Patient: sex F, age 19
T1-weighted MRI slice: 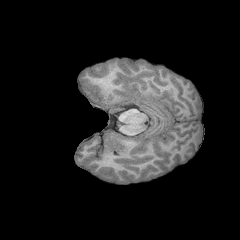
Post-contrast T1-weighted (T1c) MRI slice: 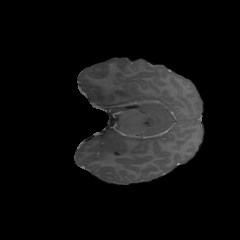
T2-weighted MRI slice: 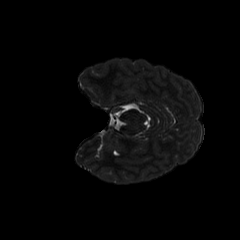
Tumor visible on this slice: no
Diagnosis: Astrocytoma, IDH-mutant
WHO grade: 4